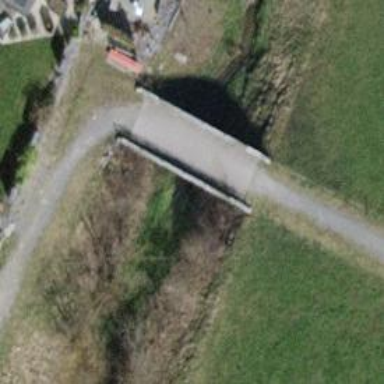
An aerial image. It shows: Track road with bridge.